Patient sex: F
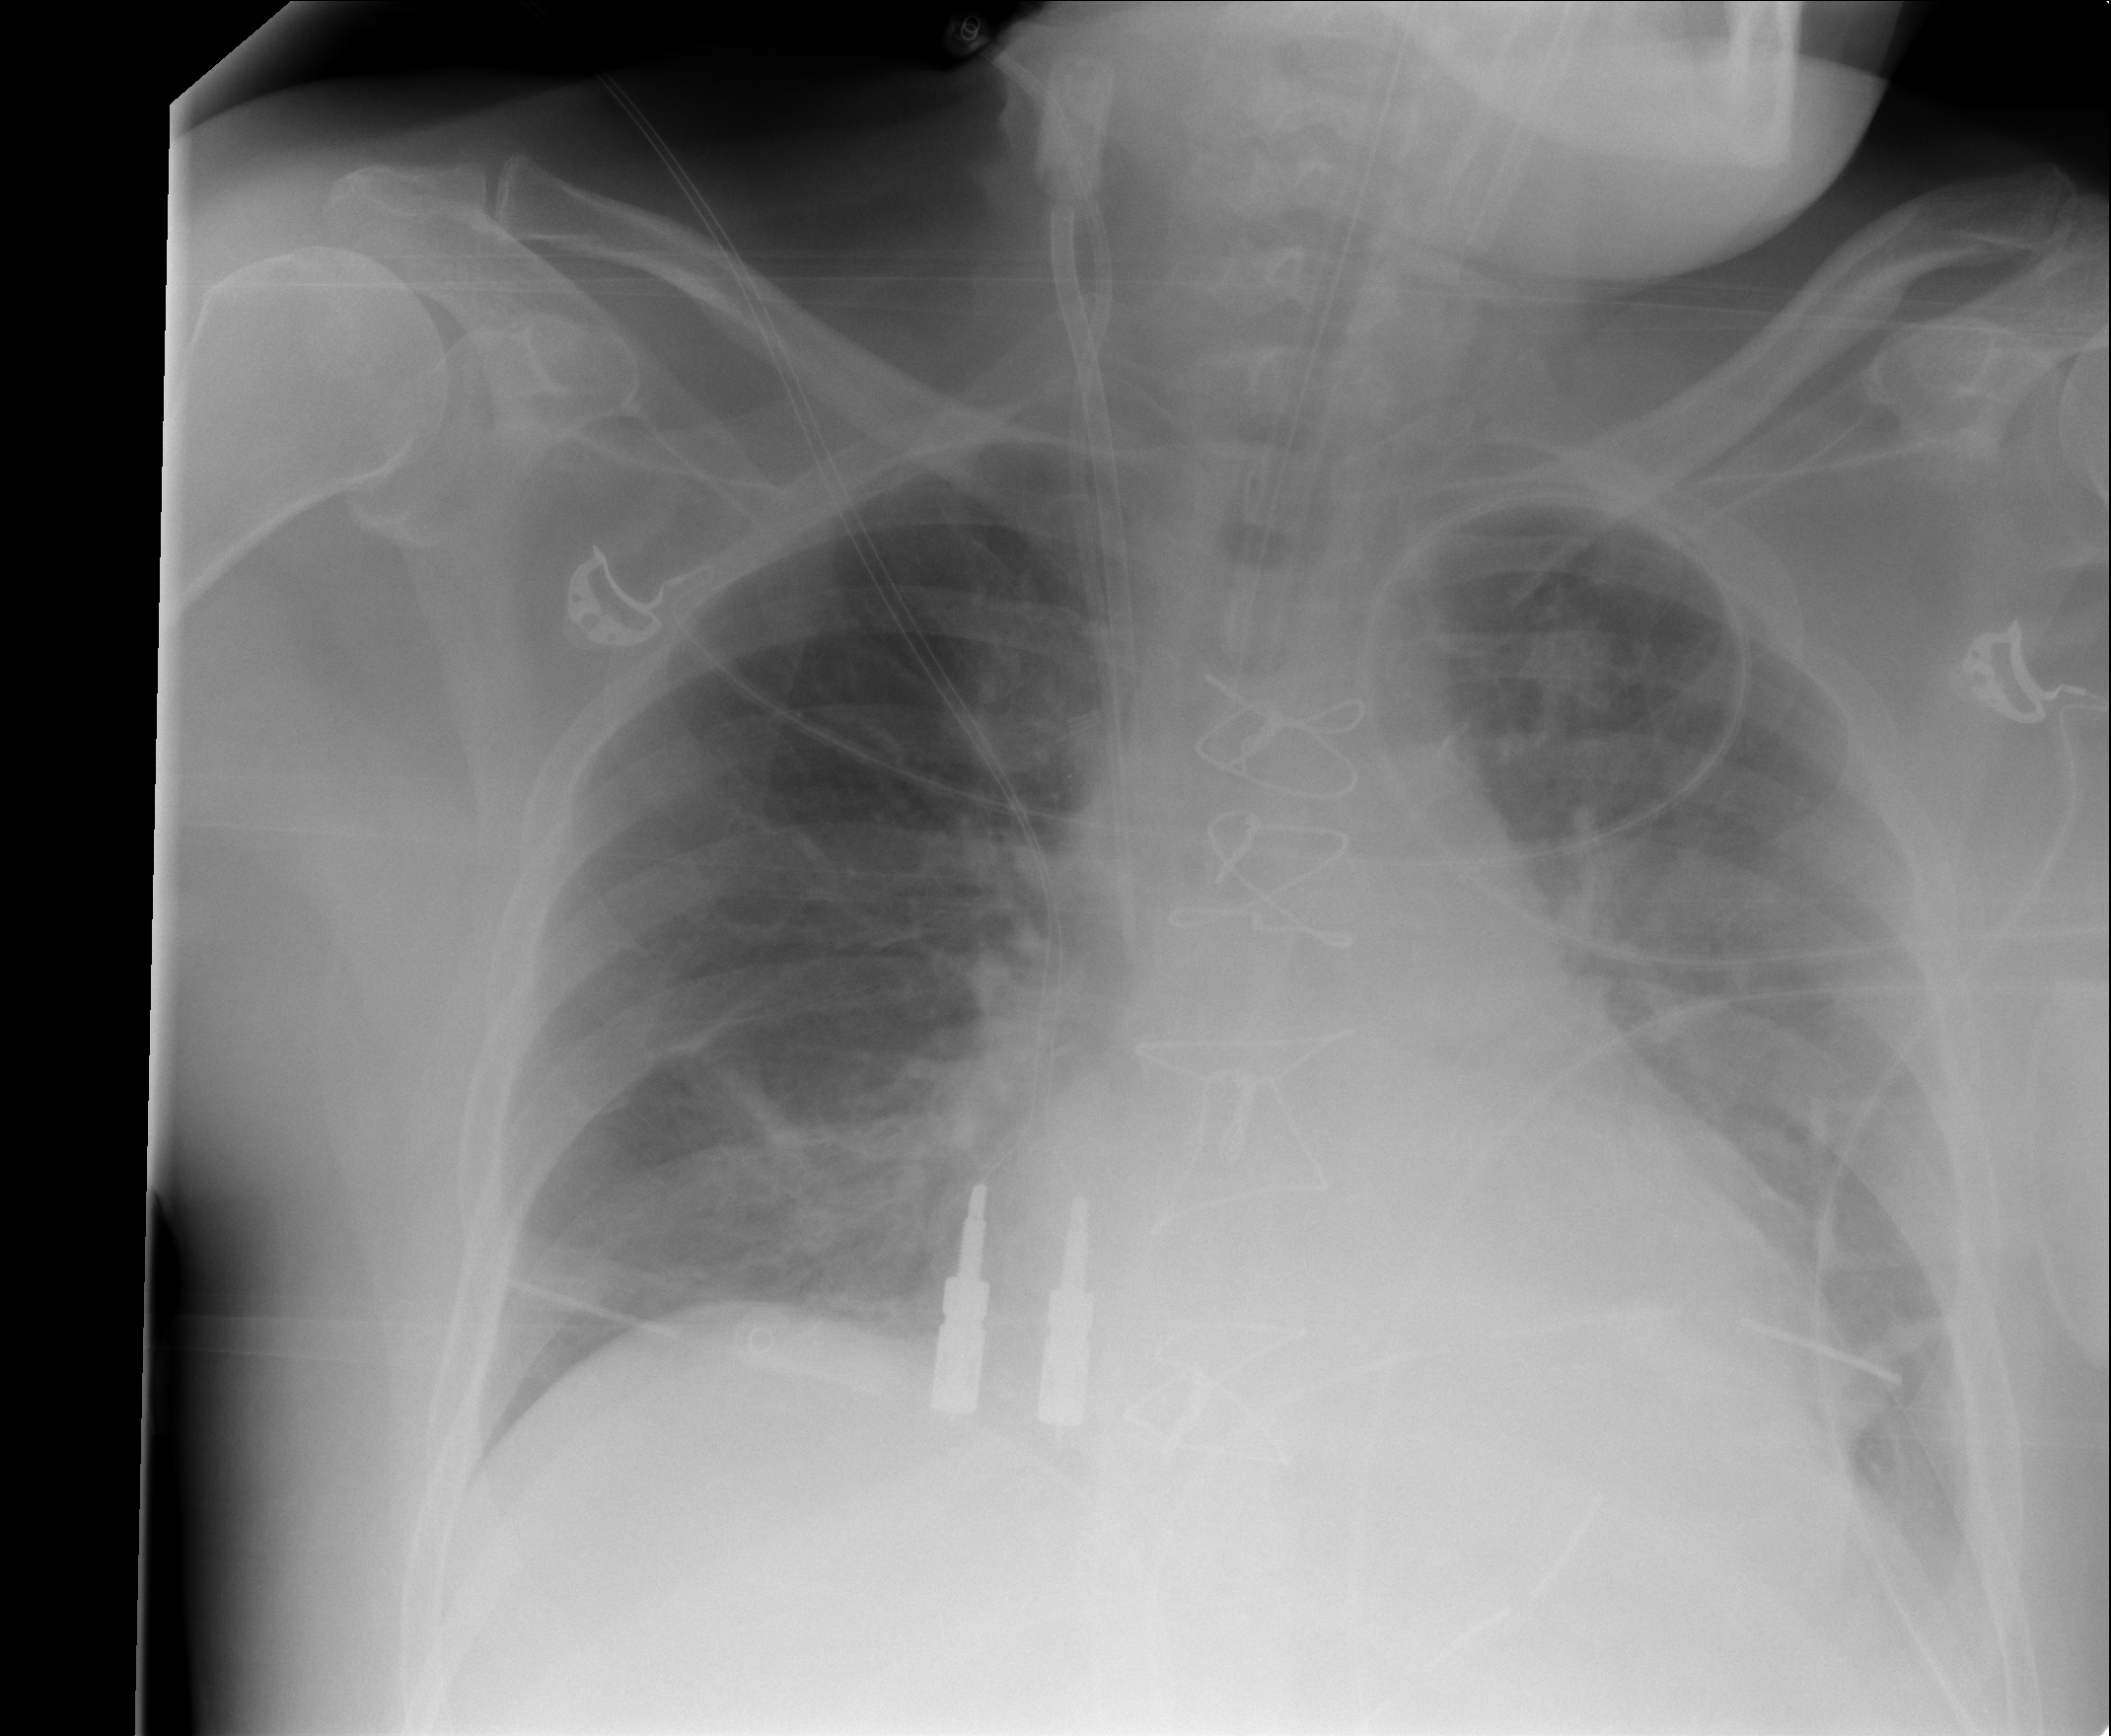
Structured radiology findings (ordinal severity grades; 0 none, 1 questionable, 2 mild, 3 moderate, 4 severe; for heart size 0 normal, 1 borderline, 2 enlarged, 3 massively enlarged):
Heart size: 2
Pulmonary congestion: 2
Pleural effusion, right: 0
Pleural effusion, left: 2
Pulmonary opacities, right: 1
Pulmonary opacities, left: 0
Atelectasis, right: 2
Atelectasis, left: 3